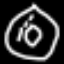
Label: donut